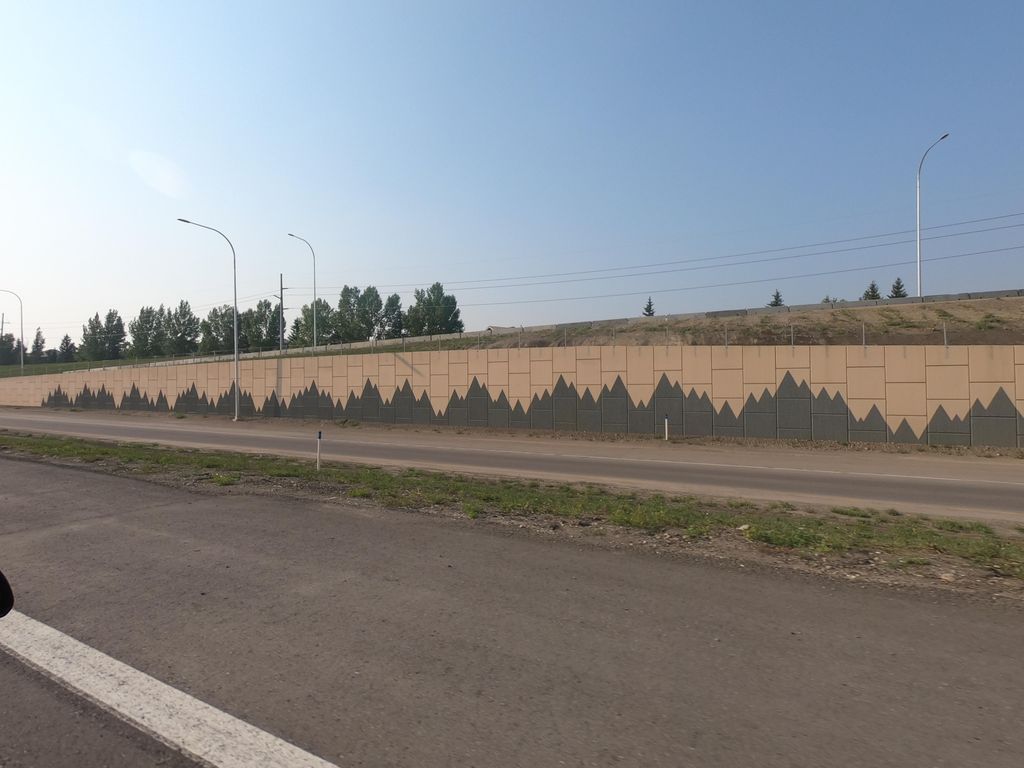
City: calgary